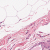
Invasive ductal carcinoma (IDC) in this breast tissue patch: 0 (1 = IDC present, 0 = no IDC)